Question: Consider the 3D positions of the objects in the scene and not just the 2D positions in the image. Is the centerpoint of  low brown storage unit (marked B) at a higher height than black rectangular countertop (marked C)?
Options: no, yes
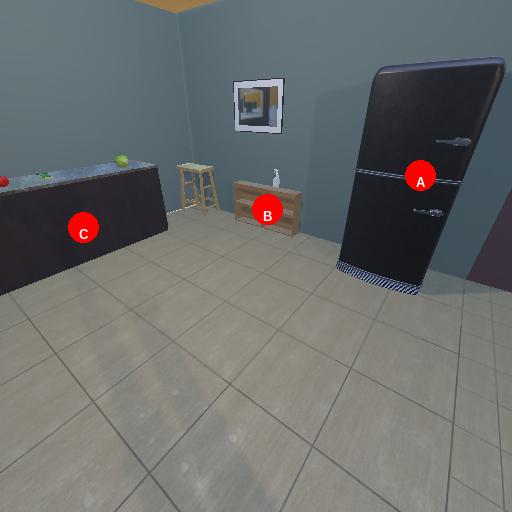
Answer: no